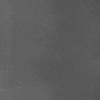
Atmospheric dust classification: dusty